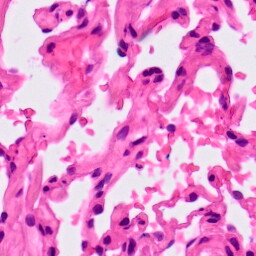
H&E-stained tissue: Lung